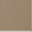
Piece: xx